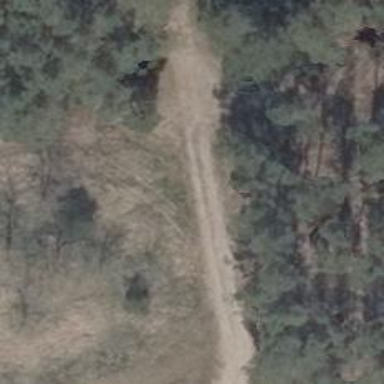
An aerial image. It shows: Sandy track road with grade 4 track type.